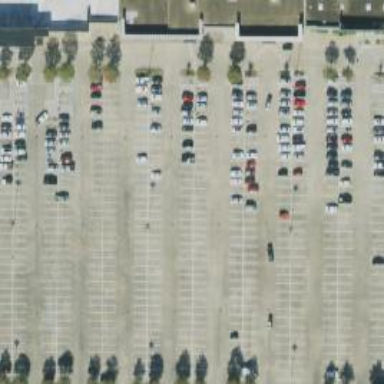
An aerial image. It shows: Parking space is available.